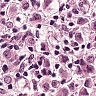
Metastatic tissue present: yes